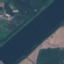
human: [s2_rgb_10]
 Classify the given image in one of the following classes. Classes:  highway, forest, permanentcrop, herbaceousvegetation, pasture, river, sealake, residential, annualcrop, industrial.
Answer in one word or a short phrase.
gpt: River